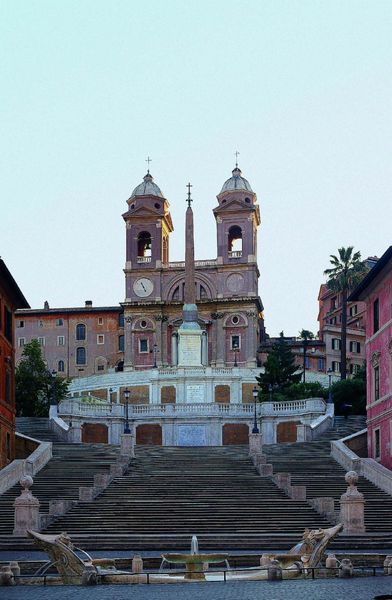
Titel: Rom, Spanische Treppe
Künstler: Francesco de Sanctis
Standort: Rom, Spanische Treppe (EU - I - Latium)
Schlagwörter: hell, säule, haus, rot, kirche, sonne, spitzen, rosa, brunnen, turm, treppe, uhr, palme, stufe, stufen, foto, fotografie, kreuz, religion, türme, balustrade, kathedrale, rom, obelisk, doppelturm, mediterran, basilika, basilica, mediteran, spanische treppe